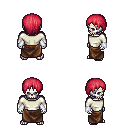
a pixel art fantasy rpg character, male body template, skeleton, white long-sleeve shirt, robe skirt, ruby red plain hairstyle, white cloth bracers, four views (front, back, left, right), 2x2 character sprite sheet, small pixel art, hard edges, no anti-aliasing